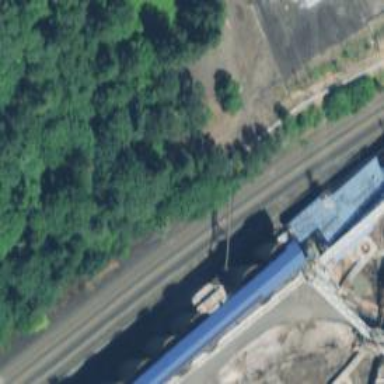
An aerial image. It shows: Abandoned railway siding.